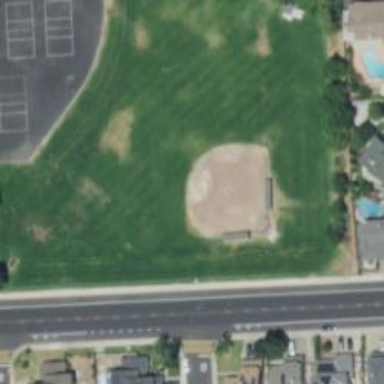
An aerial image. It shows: Baseball pitch for leisure and sports activities.